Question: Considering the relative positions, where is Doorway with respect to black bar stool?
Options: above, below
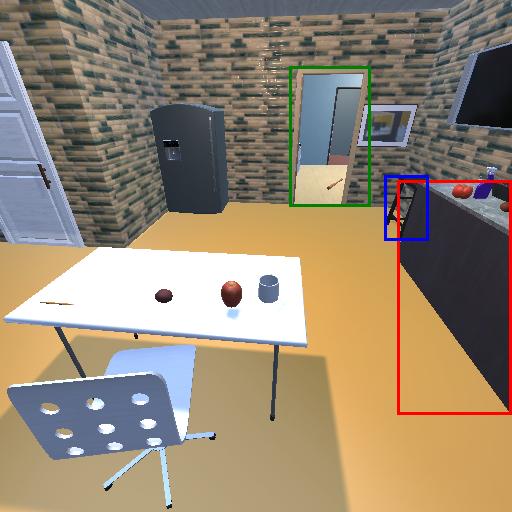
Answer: above